Question: My JSON feed is here:
<URL>
It is a JSON representation of this HTML page, you can see the same En Dash character in the subtitle of the page.
<URL>
The En Dash is in the 2nd key (description):
'''
description: "In a North Dakota town that was once dying, oil and money are flowing - and bringing big-city problems",
'''
after the word "flowing".
The page has the following HTTP header:
'''
Content-Type: application/json;charset=UTF-8
'''
which can be seen by requesting it via 'curl -v' or 'curl -I'
Downloading it in Ruby using HTTParty like so:
'''
> r = HTTParty.get('http://america.aljazeera.com/bin/ajam/api/story.json?path=/content/ajam/watch/shows/america-tonight/articles/2014/4/28/the-dark-side-oftheoilboomhumantraffickingintheheartland')
> r['description']
=> "In a North Dakota town that was once dying, oil and money are flowing -EUR" and bringing big-city problems"
'''
mangles it, as seen above. After much research I realized is a representation of the hex utf-8 unicode value as seen here:
<URL>
specifically, this:
'''
UTF-8 (hex) 0xE2 0x80 0x93 (e28093)
'''
This data is later fed into an iPhone app and an Android app. On the the Android app it looks like the attached . On an iPhone it looks fine - I think because only the first character is rendered and that is a regular Ascii dash, and the next two characters are skipped.
Finally, downloading it in JavaScript using AJAX does seem to handle it correctly:
'''
> r = json['description'].match(/flowing (.*) and/)[1]
> "-"
> r
> "-"
> r.length
> 3
> r.toString(16)
> "-"
'''
So...what is going on? What can I do to fix it? Is the fault with the server or with my code?
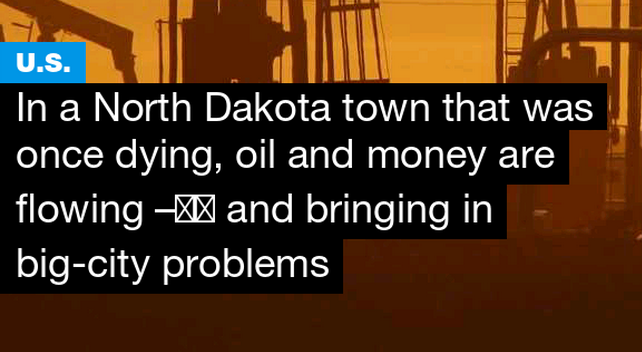
Answer: The JSON feed you're using failed to interpret '-' correctly. Instead of generating the desired UTF-8 encoded byte sequence:
'''
E2 80 93
'''
it generated:
'''
E2 80 93 C2 80 C2 93
'''
The reason why the iPhone app works fine may be that it ignores the control character 'C2 80' and 'C2 93'. However, Android app just render it as some special figure.
You'll need to manually clean those wrong sequence, if you don't have control of the JSON feed.